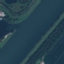
Land use / land cover: River